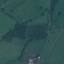
Land use / land cover: Pasture